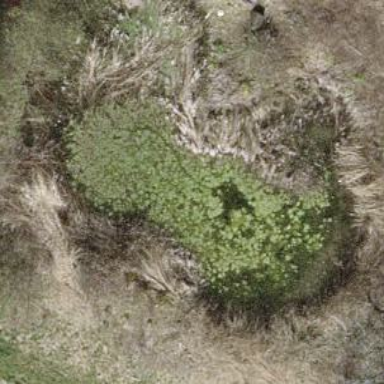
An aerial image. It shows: Pond with natural water.